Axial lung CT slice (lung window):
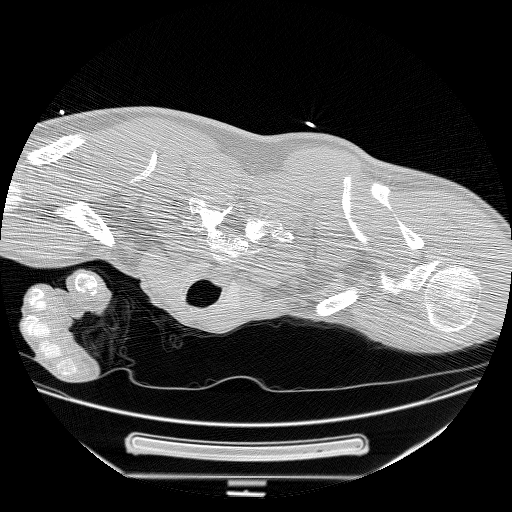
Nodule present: no